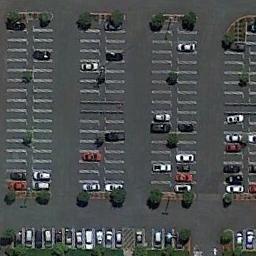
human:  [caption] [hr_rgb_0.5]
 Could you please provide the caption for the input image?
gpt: There are lots of cars in the parking lot .

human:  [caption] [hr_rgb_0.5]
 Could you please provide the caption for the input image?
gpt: There are some cars on the parking lot .

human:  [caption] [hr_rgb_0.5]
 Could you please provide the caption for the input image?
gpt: The parking lot has some parked cars but lots of parking spaces are still empty .

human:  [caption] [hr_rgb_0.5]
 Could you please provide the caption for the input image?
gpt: There are several trees beside the parking lot .

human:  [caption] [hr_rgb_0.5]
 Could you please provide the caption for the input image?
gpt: There are some cars and many empty space on the parking lot .